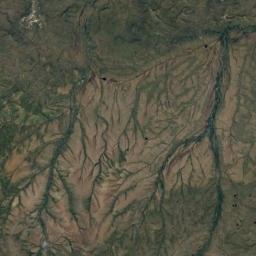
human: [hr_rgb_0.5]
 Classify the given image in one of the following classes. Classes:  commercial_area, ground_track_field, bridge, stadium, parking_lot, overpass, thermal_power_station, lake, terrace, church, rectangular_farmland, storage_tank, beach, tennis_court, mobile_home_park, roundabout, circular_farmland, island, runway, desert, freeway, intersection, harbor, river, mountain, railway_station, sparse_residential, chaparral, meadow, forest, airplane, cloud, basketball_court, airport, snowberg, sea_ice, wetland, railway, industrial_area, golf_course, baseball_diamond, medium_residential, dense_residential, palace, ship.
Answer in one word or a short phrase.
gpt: mountain